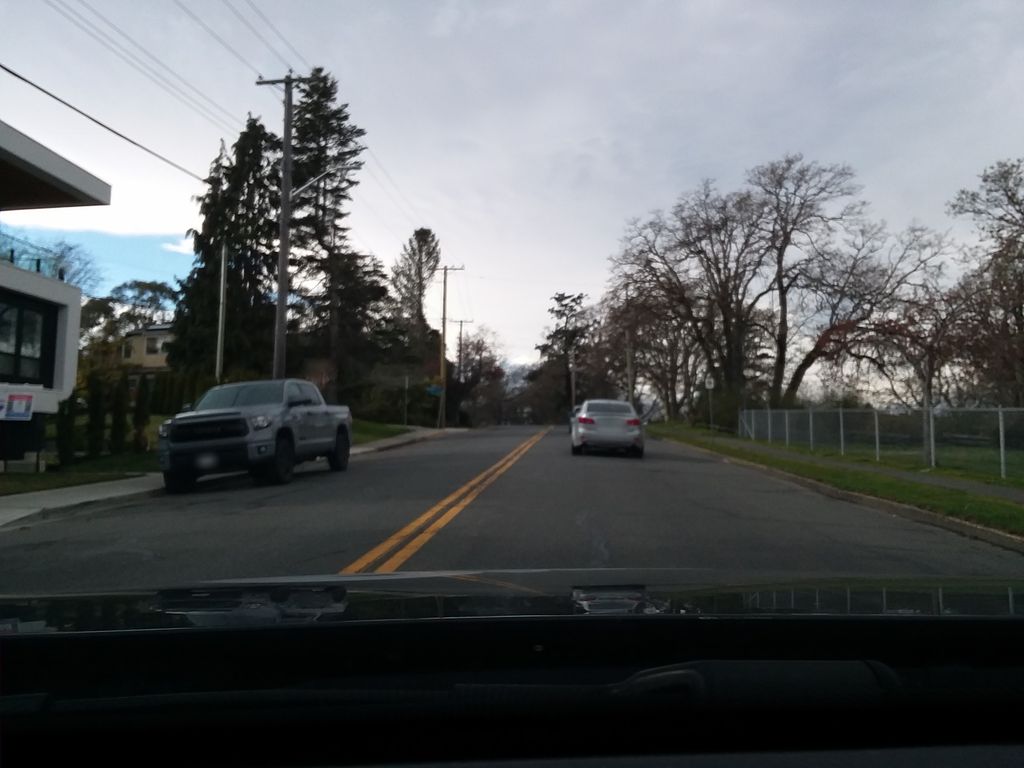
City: victoria